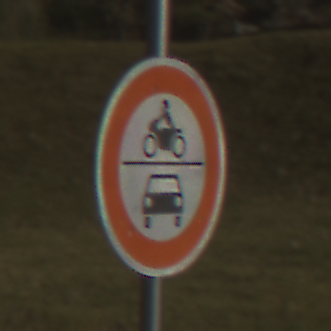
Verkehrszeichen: VerbotKraftfahrzeuge
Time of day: MorningAfternoon
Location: Outdoor (Nature)
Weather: PartlyCloudy
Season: NotSpecified
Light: Natural